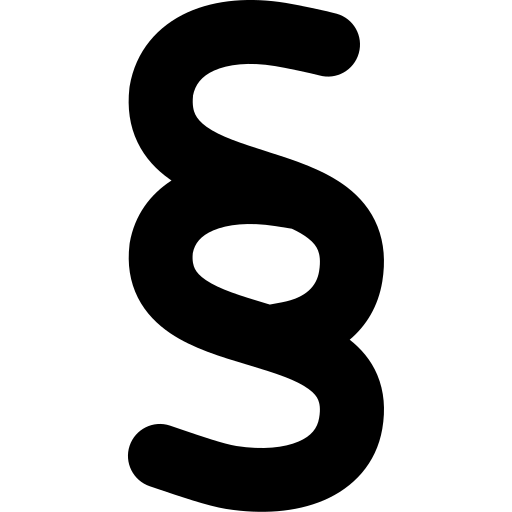
Tags: icon, FontAwesome, fa-icon, solid, section